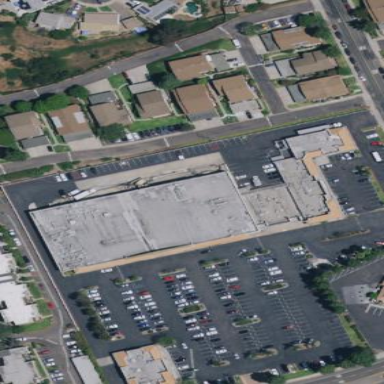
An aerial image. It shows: Retail area.